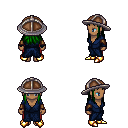
a pixel art fantasy rpg character, female body template, human, dark skin, blue robe, red pants, green unkempt hairstyle, chain helm, leather bracers, gold boots, four views (front, back, left, right), 2x2 character sprite sheet, small pixel art, hard edges, no anti-aliasing